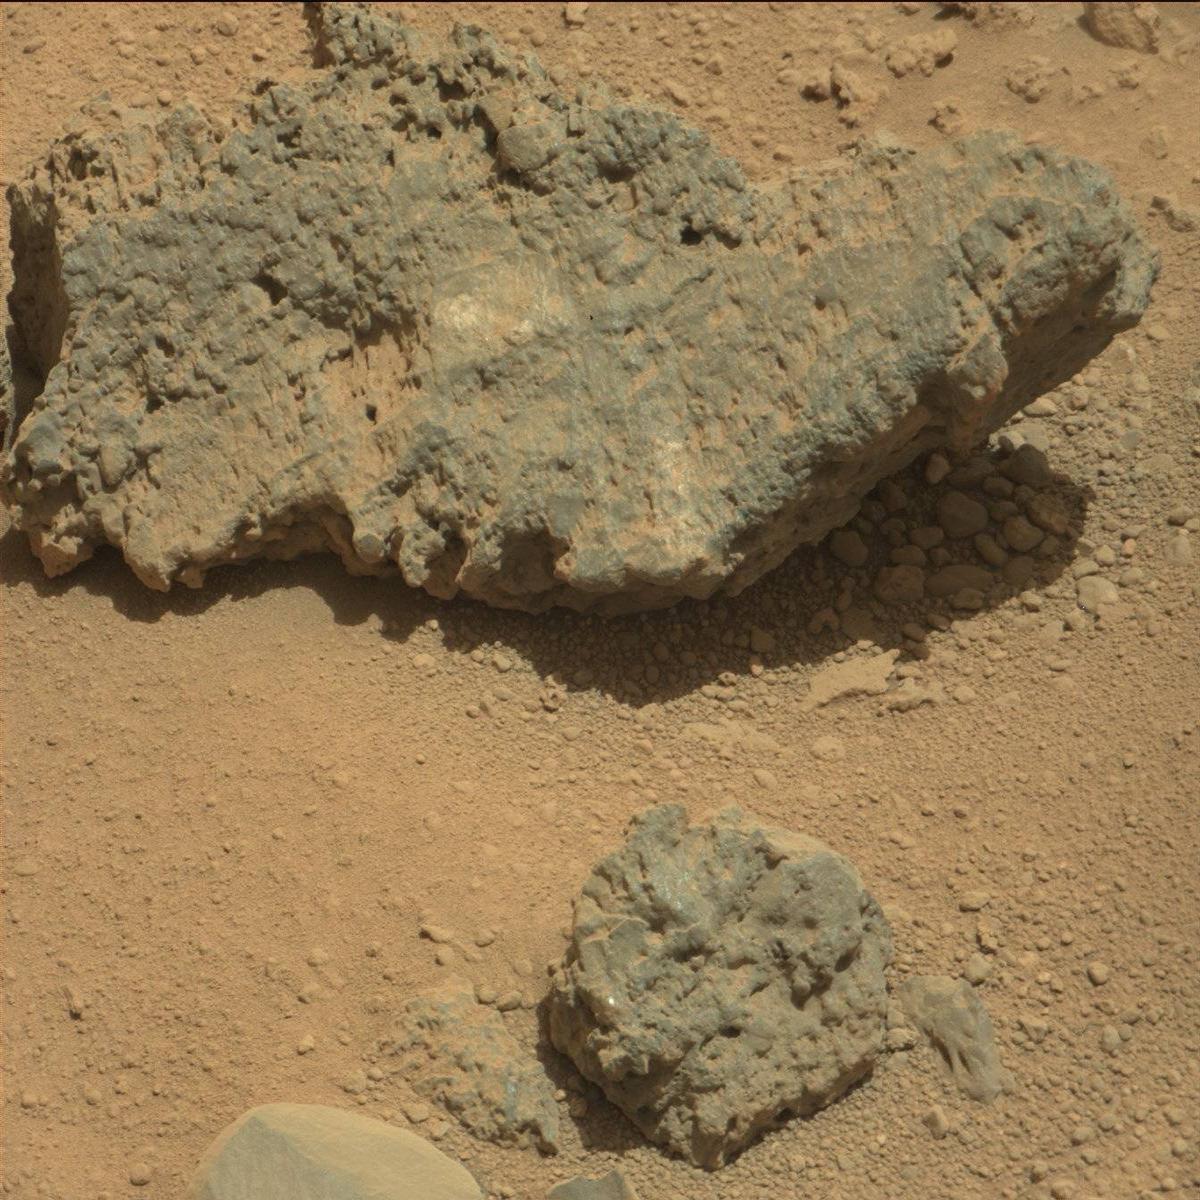
Terrain classes present: Bedrock, Rock, Sand / Soil